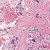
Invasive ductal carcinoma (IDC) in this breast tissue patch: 1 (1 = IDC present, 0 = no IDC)